Question: I have a form with a panel containing 4 picture boxes:

I have one Load Image button with the follow code to load an image into the picturebox:
'''
'Procedure to upload images through the button click
'open Dialog box to load image
ofd.FileName = Nothing
'Show dialog box above all froms
ofd.Multiselect = False
ofd.Title = "Select Image to Upload"
ofd.Filter = "Image Files |*.jpg*"
ofd.ShowDialog()
'Select file and place on picture box
If Not ofd.FileName = Nothing Then
picBox.ImageLocation = ofd.FileName
End If
'Show the button to delete image
btn.Visible = True
'''
The procedure works well when I only one box to fill, but now I have 4 and I don't want to create a button for each box. My question is, how can I use the same procedure (or something similar) to load pictures into a box other than the first one.
They would need to be loaded in order. For example, click the button, load Top Left box, click again and load Top Right box. So if all 4 boxes have no images, then Top Left goes first, if Top Left has image then Top Right goes next and so on.
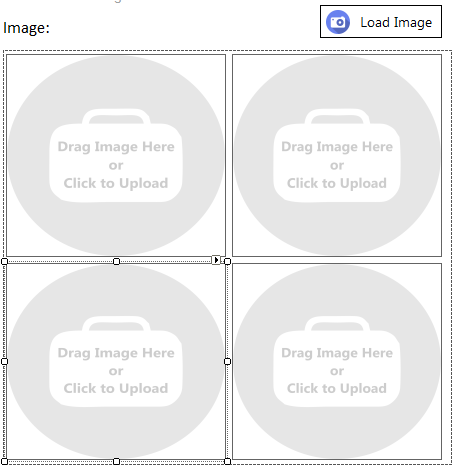
Answer: Another solution:
Set the OpenFileDialog's Multiselect property to True, and then do this in the OpenFileDialog1_FileOK event:
'''
For x = 0 To OpenFileDialog1.FileNames.Length - 1
Dim Path As String = OpenFileDialog1.FileNames(x)
Select Case x
Case 0
PictureBox1.Image = Image.FromFile(Path)
Case 1
PictureBox2.Image = Image.FromFile(Path)
Case 2
PictureBox3.Image = Image.FromFile(Path)
Case 3
PictureBox4.Image = Image.FromFile(Path)
End Select
Next
'''